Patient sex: F
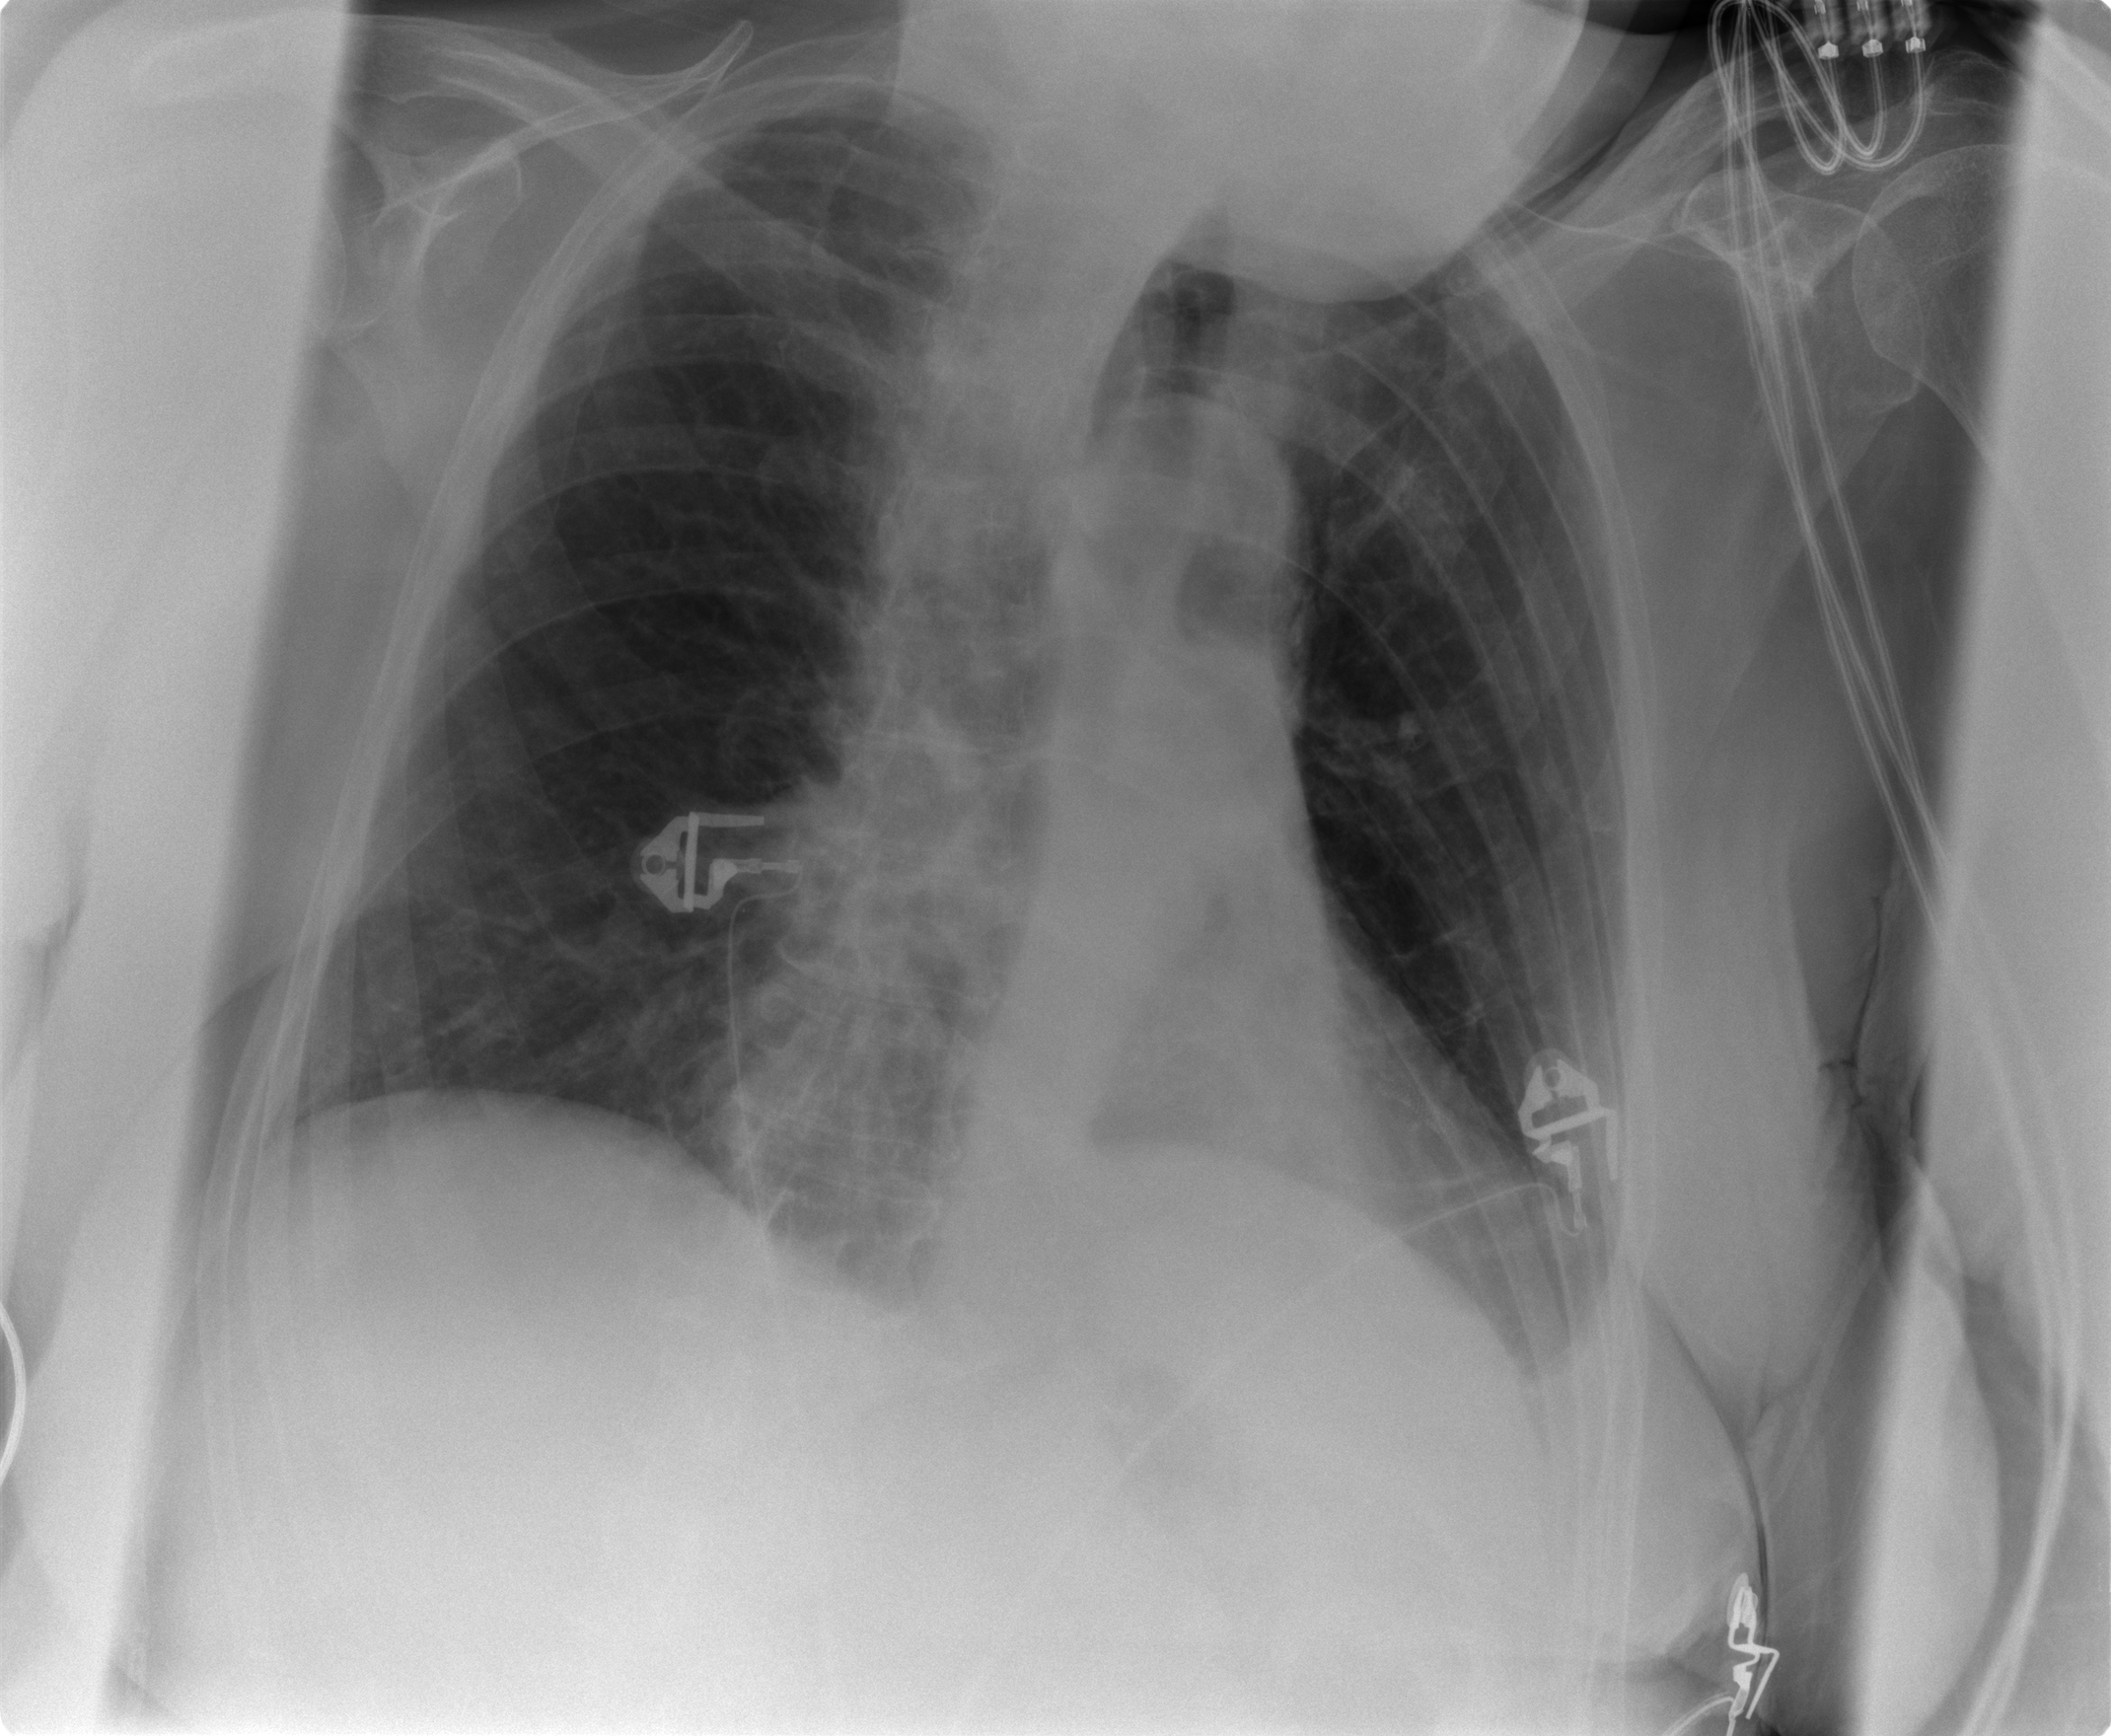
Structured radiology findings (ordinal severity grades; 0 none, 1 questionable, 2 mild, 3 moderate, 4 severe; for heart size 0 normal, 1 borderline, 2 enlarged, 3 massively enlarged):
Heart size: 0
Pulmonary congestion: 1
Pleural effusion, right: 0
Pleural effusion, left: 1
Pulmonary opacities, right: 0
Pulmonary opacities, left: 0
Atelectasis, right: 1
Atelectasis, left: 1